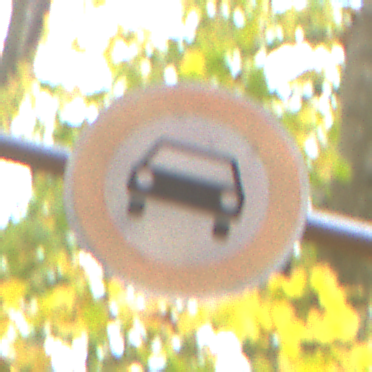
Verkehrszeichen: VerbotKraftwagen
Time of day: MorningAfternoon
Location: Outdoor (Nature)
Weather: Overcast
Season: Autumn
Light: Natural